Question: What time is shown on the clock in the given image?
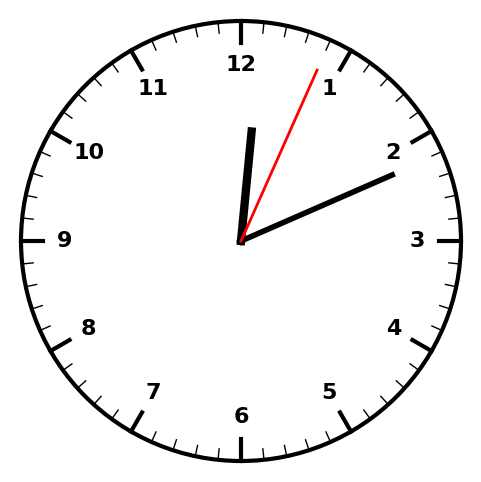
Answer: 12:11:04